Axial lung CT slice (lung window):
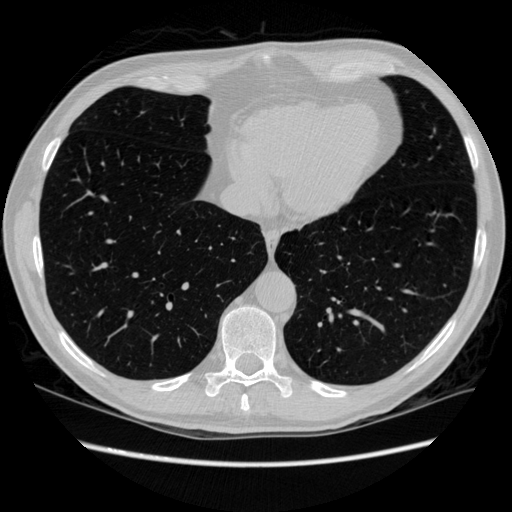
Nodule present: no